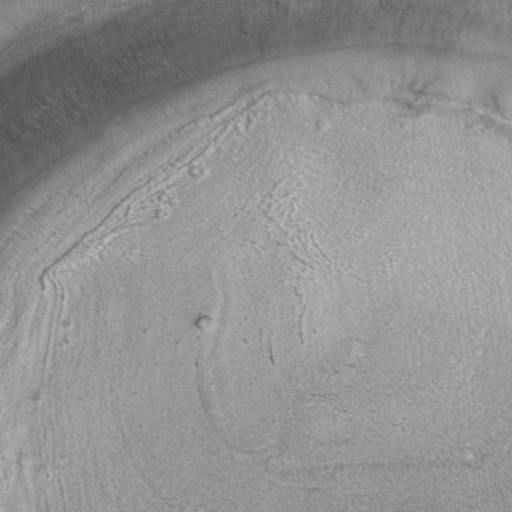
Classes present: Background